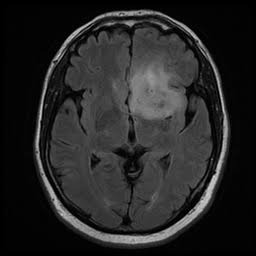
Label: glioma